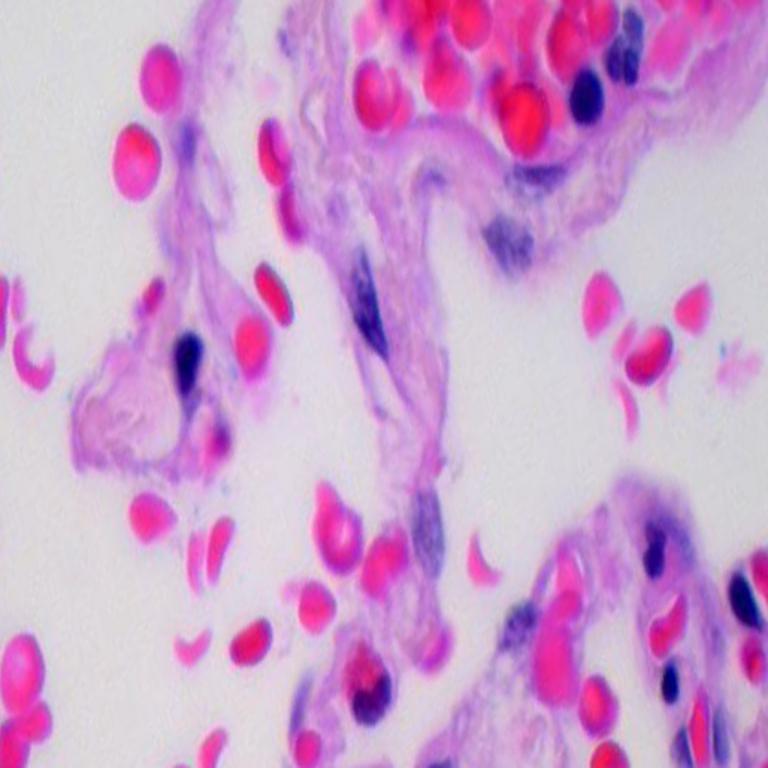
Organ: lung
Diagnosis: benign